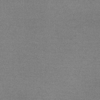
Label: dusty